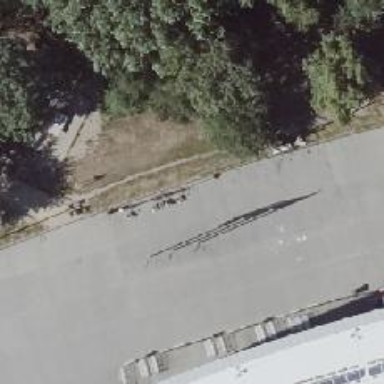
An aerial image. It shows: Bicycle rental facility.